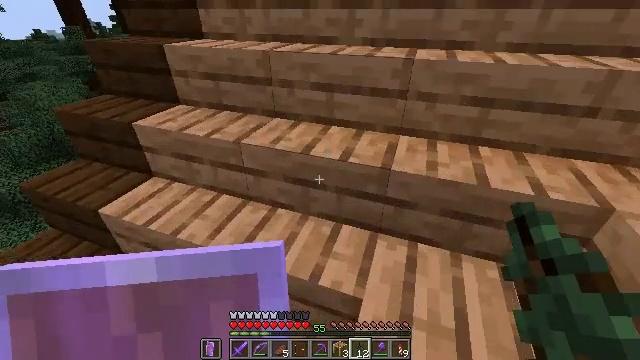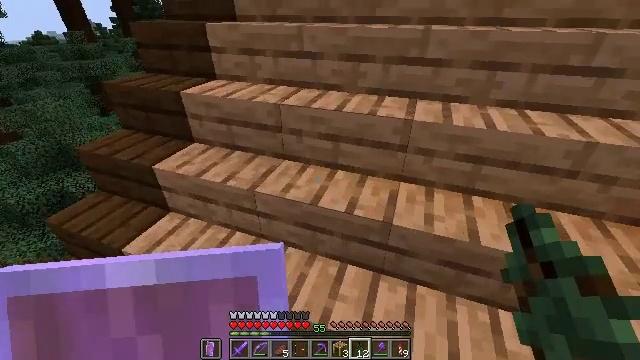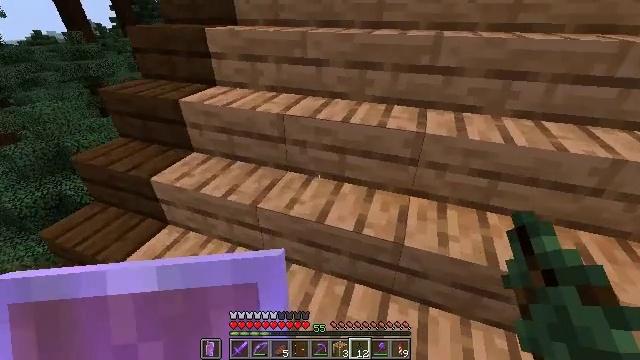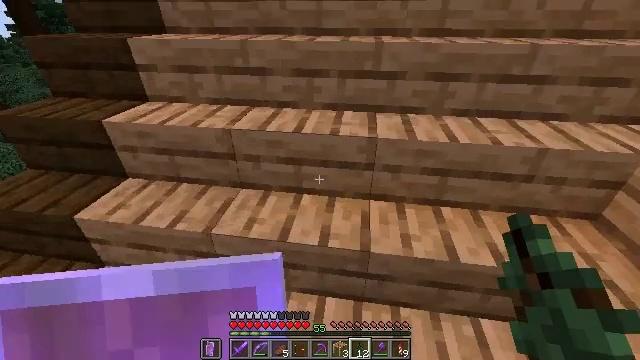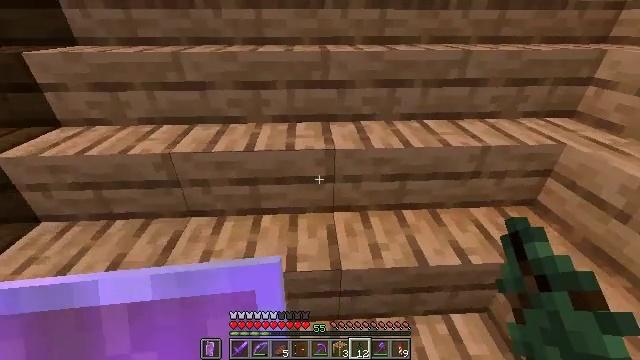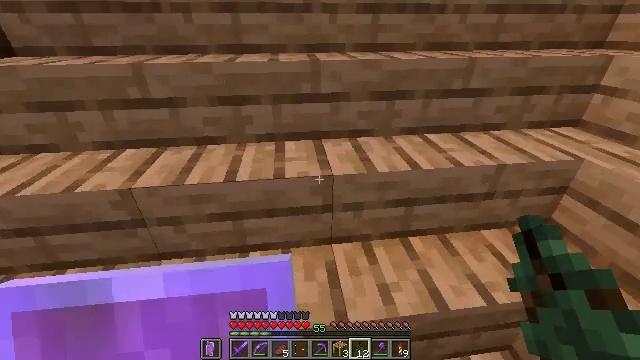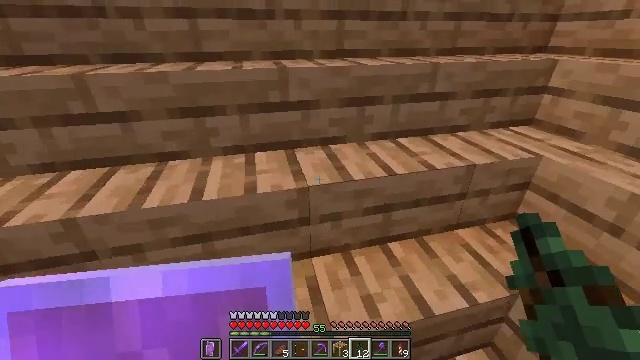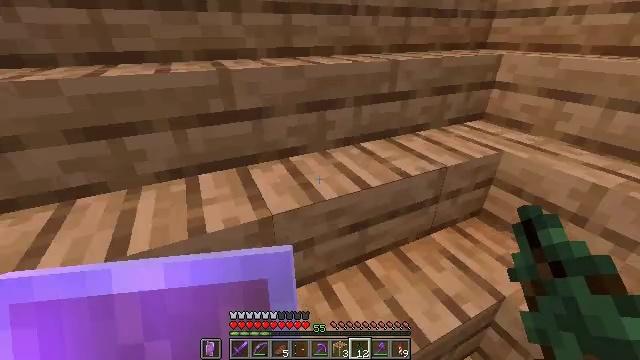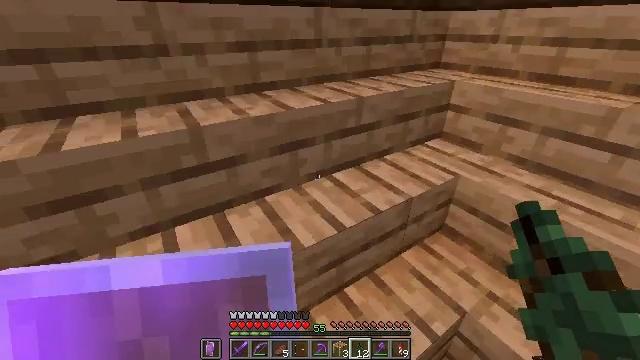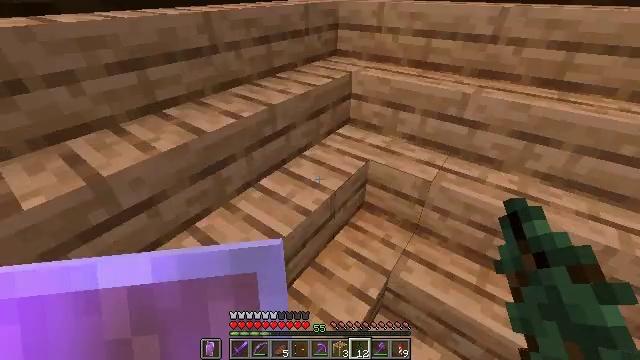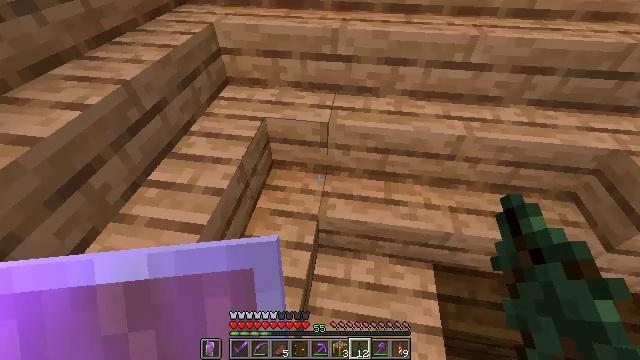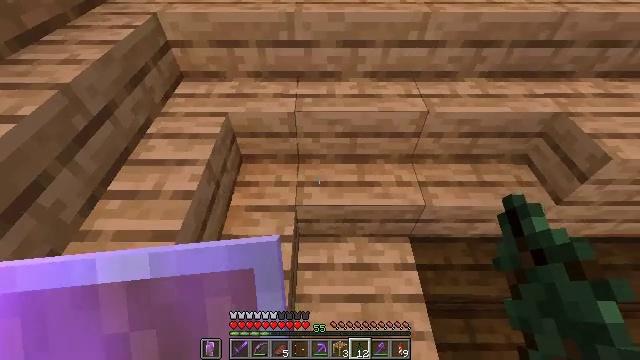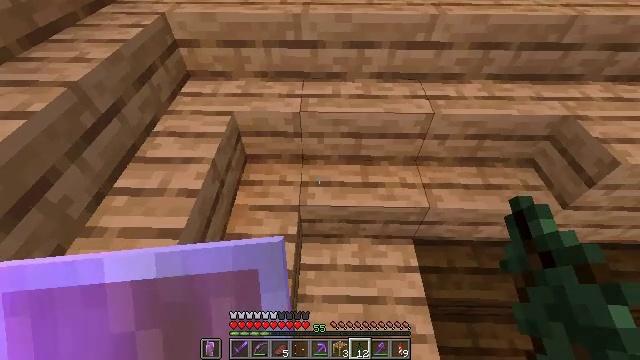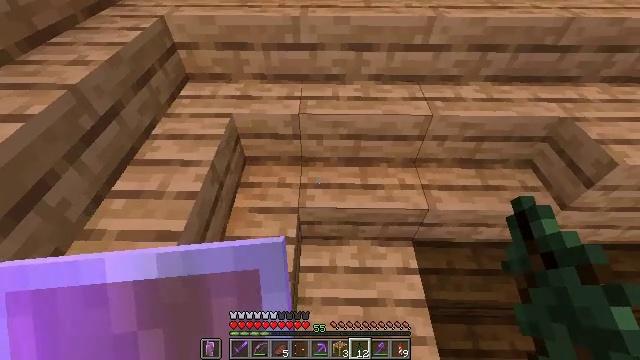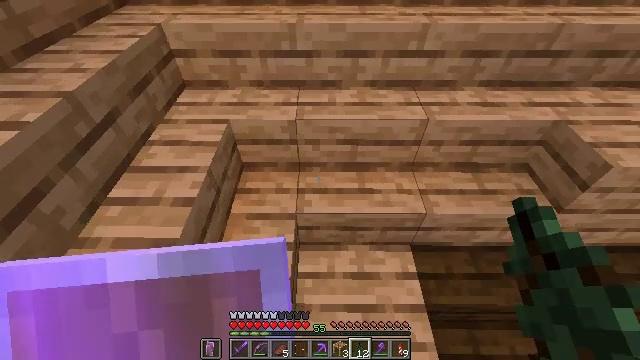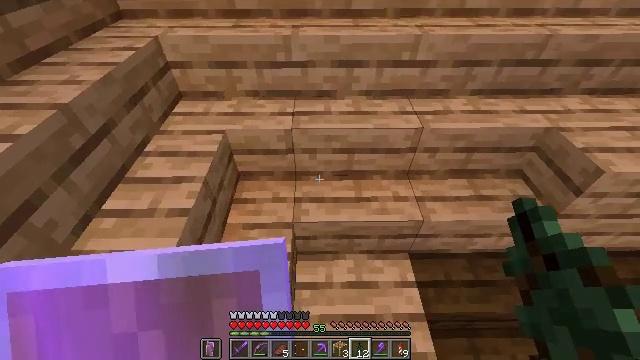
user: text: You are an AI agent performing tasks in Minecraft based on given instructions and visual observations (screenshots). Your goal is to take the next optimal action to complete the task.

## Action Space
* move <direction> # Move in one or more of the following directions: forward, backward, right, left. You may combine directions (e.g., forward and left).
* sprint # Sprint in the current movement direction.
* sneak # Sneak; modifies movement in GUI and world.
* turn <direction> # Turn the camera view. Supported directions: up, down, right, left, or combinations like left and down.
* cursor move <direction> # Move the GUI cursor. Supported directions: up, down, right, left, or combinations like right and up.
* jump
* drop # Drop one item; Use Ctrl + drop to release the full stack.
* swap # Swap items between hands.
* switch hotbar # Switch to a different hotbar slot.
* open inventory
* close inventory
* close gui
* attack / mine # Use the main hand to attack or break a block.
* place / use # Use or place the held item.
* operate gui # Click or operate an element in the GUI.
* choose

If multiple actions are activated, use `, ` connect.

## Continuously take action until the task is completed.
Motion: motion action
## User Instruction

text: Left click to mine the brown shulker box.
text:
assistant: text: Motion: move forward
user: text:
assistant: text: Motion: move forward
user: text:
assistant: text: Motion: move forward, turn right
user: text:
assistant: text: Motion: move forward, turn right and up
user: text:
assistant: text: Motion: move forward, turn right
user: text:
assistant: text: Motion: move forward, turn right and up
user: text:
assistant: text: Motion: turn right
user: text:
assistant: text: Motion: turn right and down
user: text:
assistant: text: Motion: turn right and down
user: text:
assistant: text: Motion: turn right and down
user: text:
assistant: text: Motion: turn right and down
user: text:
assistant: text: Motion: turn left
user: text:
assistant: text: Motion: no_op
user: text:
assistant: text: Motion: turn up
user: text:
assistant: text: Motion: turn right and up
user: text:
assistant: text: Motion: no_op
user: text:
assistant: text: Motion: no_op
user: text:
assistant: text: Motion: turn left and up
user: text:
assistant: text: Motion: turn left and up
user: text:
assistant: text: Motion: turn left and up
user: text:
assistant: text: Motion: move forward, turn left
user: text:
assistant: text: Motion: move forward
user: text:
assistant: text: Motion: move forward, turn left
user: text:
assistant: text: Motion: move forward, turn left
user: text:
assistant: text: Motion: move forward, turn left
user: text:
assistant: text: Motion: move forward
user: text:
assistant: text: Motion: move forward
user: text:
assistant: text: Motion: move forward
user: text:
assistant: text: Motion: move forward
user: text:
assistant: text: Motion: move forward